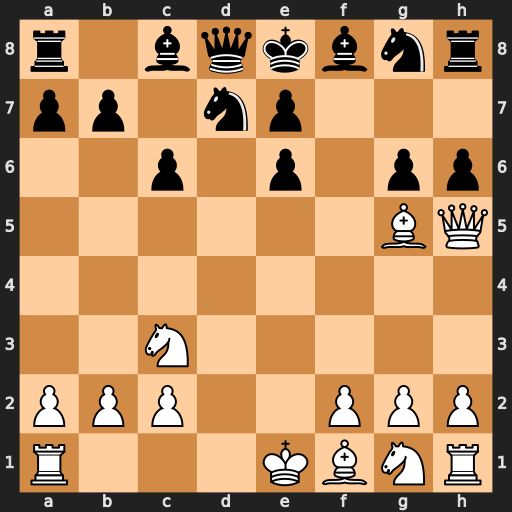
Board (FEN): r1bqkbnr/pp1np3/2p1p1pp/6BQ/8/2N5/PPP2PPP/R3KBNR
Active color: w
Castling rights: KQkq
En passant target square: -
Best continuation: Qxg6#